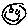
Label: smiley face